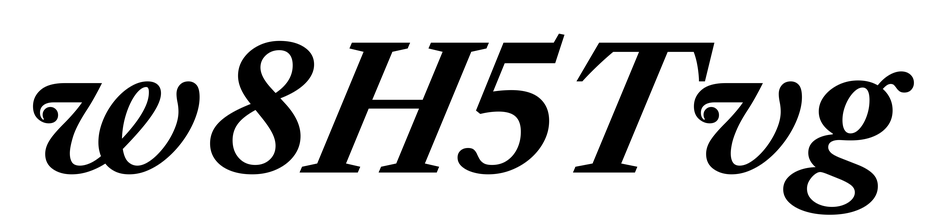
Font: LibreCaslonText-Italic_Bold_Italic